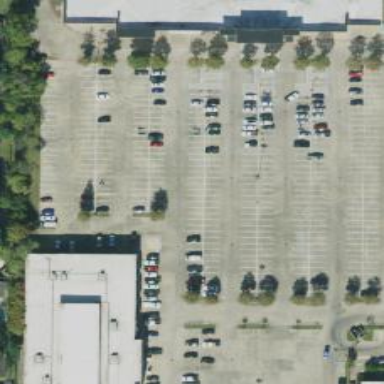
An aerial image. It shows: Parking space.